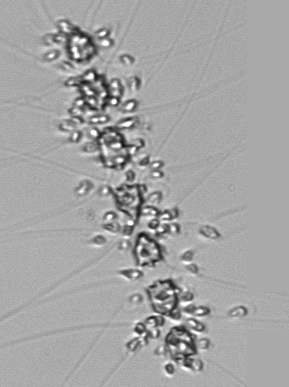
Label: Chaetoceros_didymus_TAG_external_flagellate